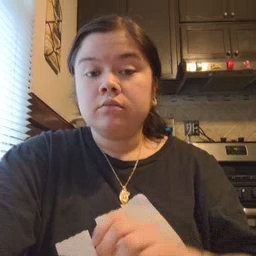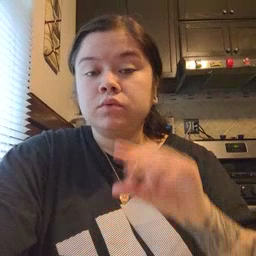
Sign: goose